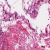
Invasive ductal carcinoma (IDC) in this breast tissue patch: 0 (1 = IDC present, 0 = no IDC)